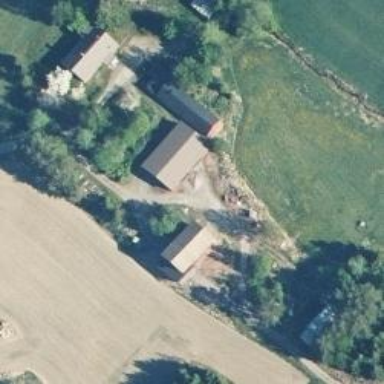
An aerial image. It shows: Farmyard area.